Interaction volume radius: 5 \u00c5
Interaction volume height: 20 \u00c5
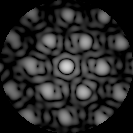
Disorder parameter: 0.2226